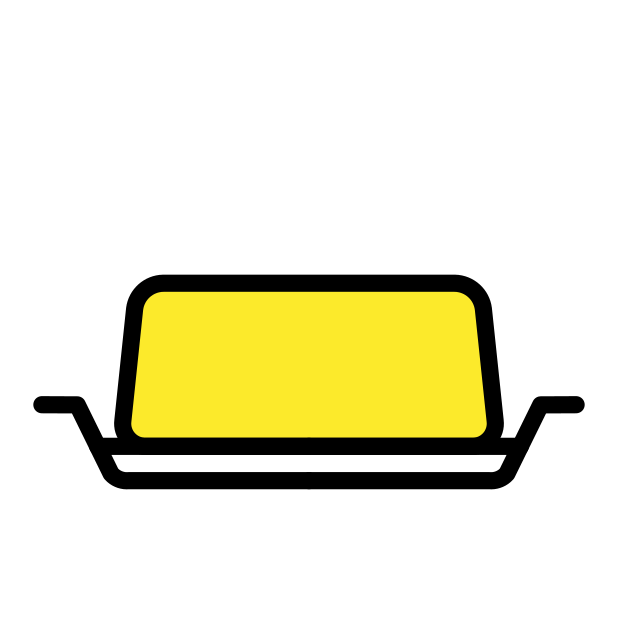
butter